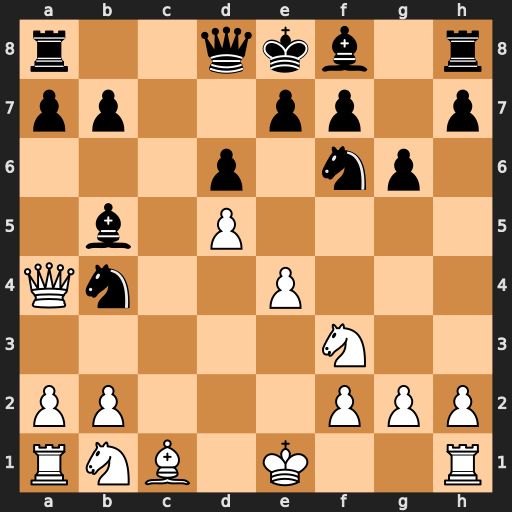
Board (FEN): r2qkb1r/pp2pp1p/3p1np1/1b1P4/Qn2P3/5N2/PP3PPP/RNB1K2R
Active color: w
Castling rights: KQkq
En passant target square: -
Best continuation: Qxb5+ Qd7 Qxb4